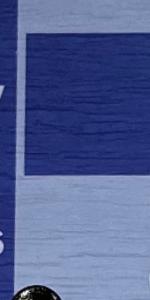
Label: Empty